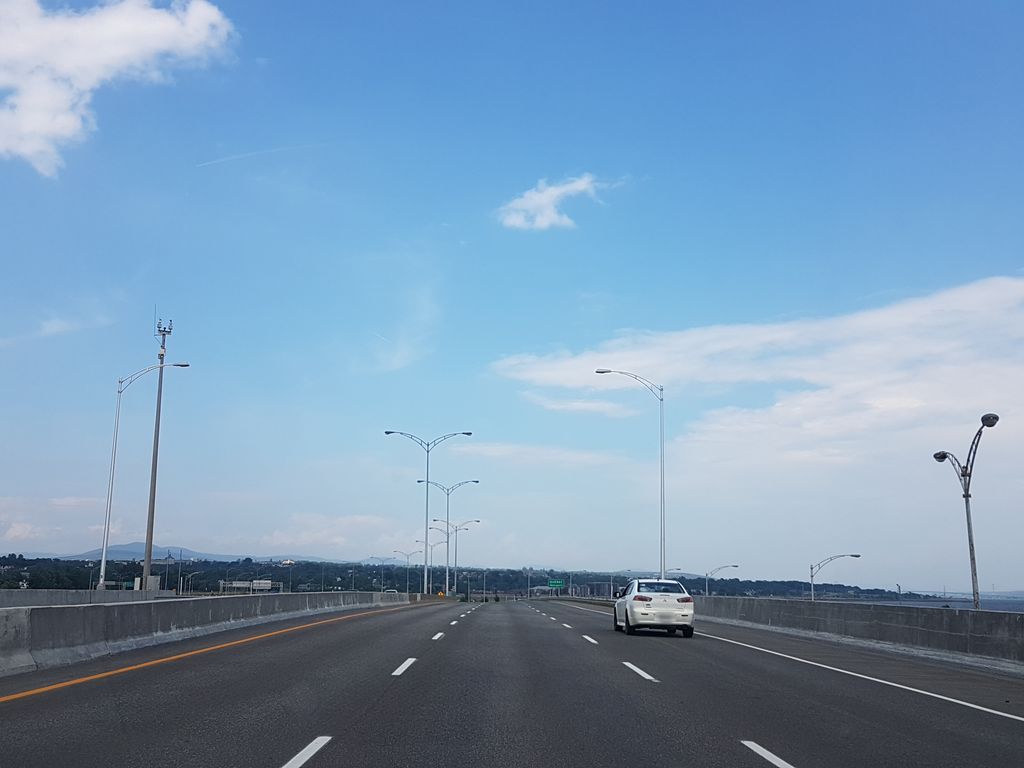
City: quebec_city